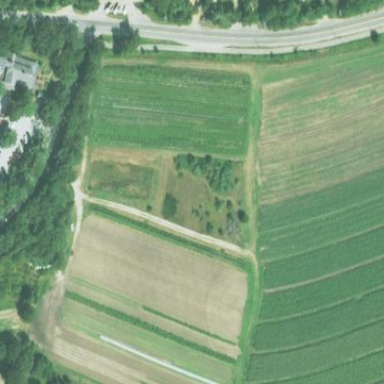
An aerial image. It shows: Farmland with agricultural activities.